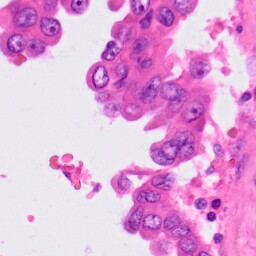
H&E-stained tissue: Lung